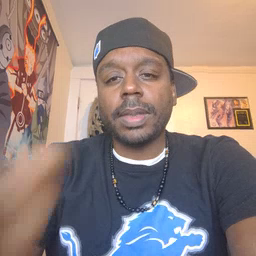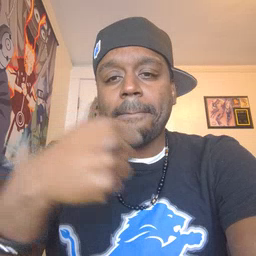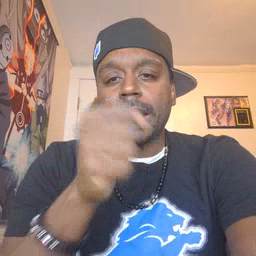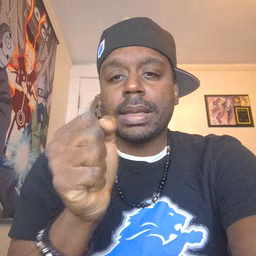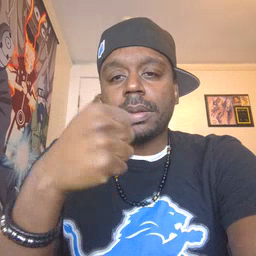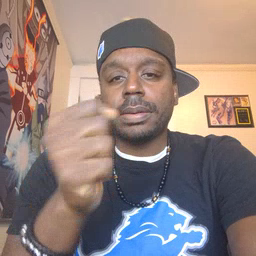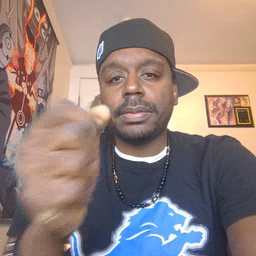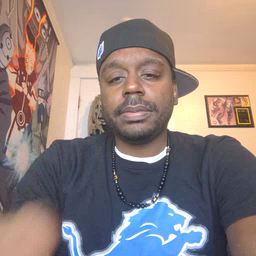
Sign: make